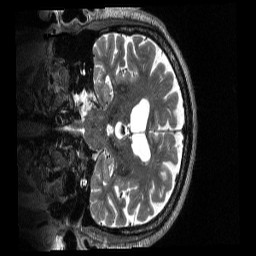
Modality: T2w
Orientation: coronal
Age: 80
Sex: male
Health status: healthy
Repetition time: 3.2 s
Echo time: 0.563 s